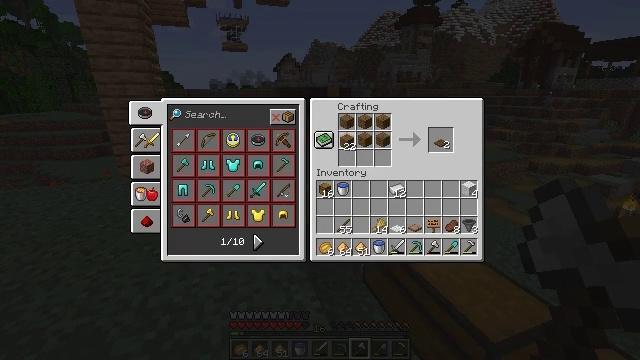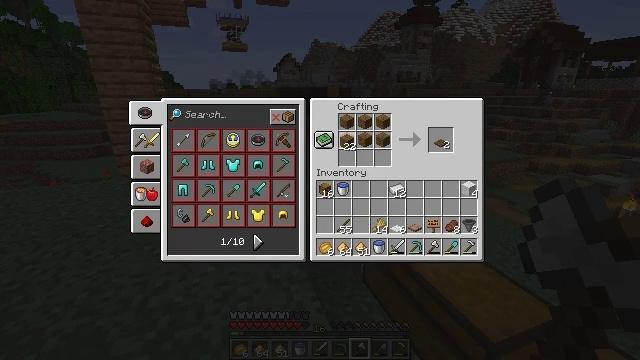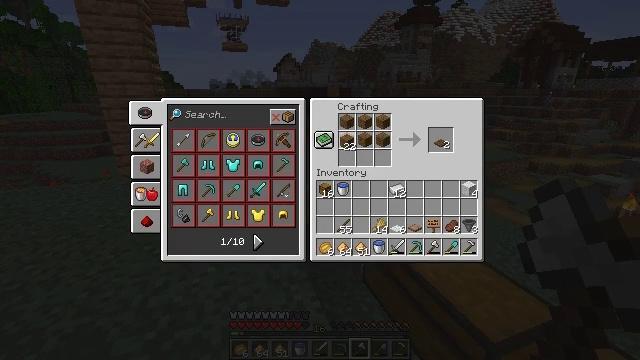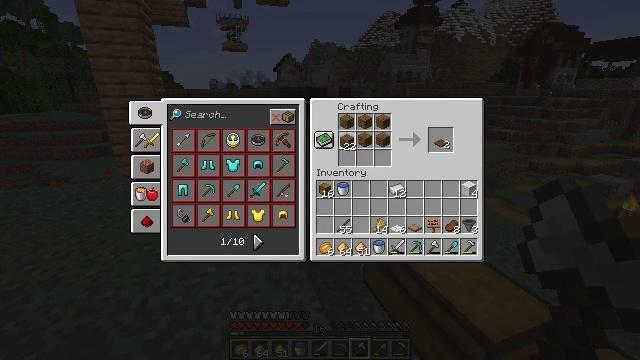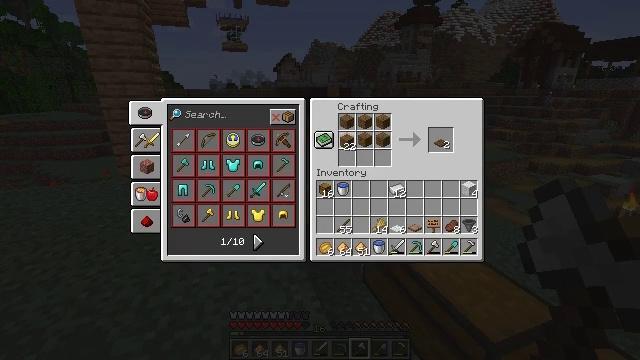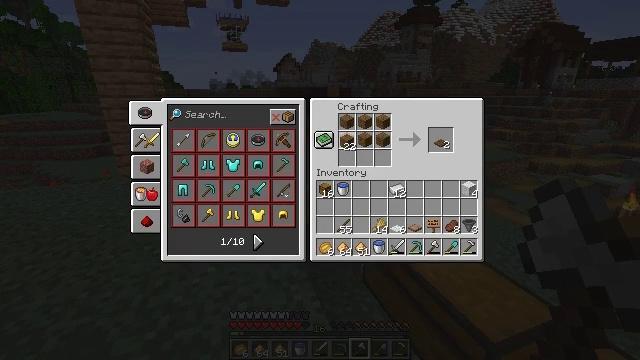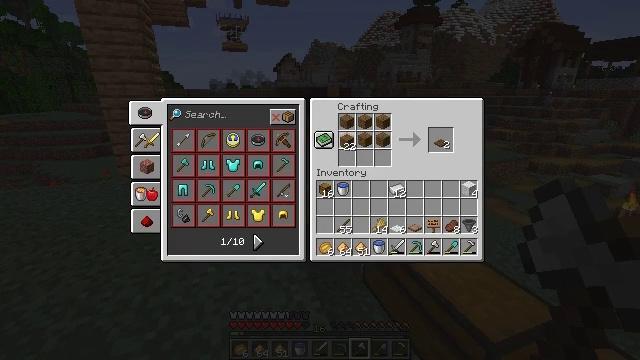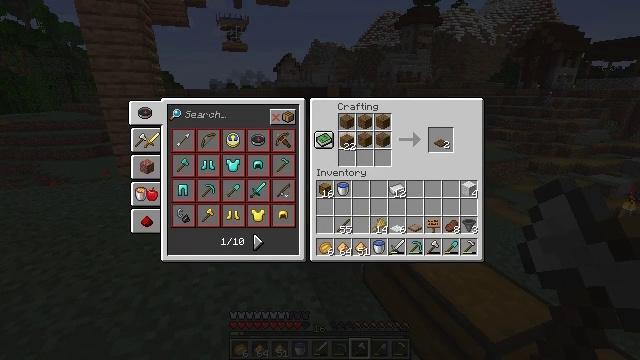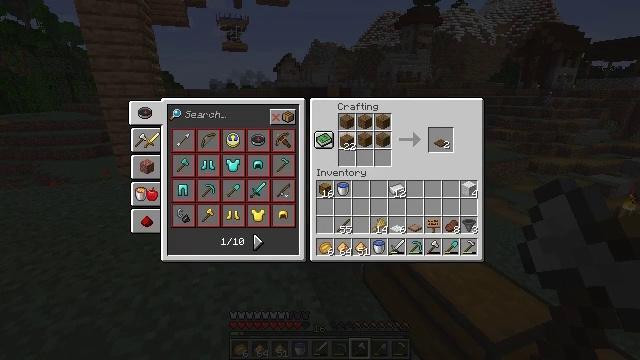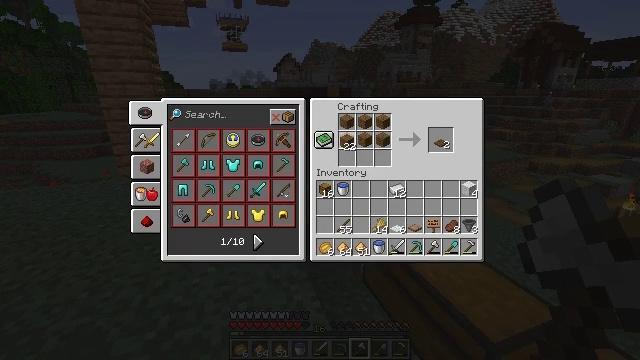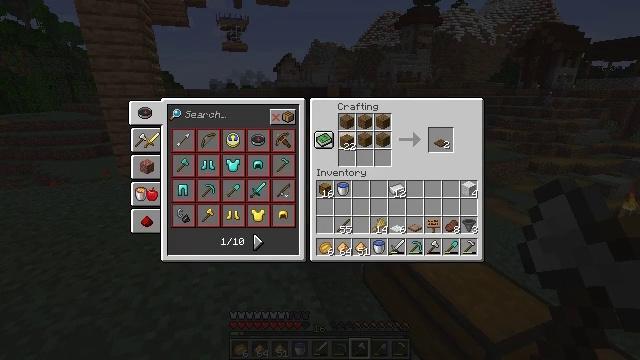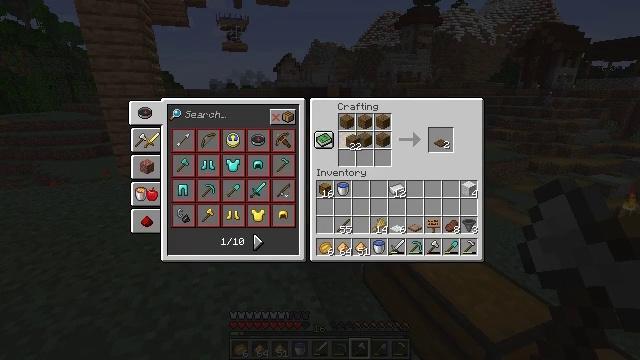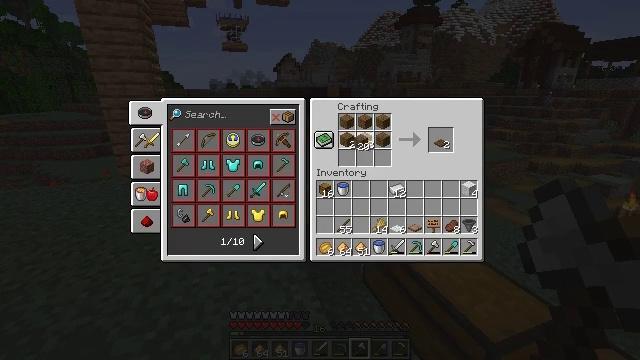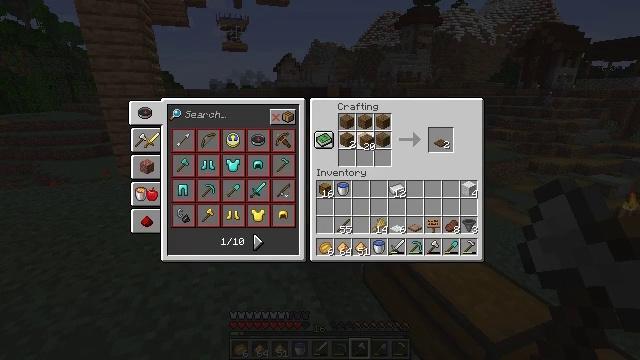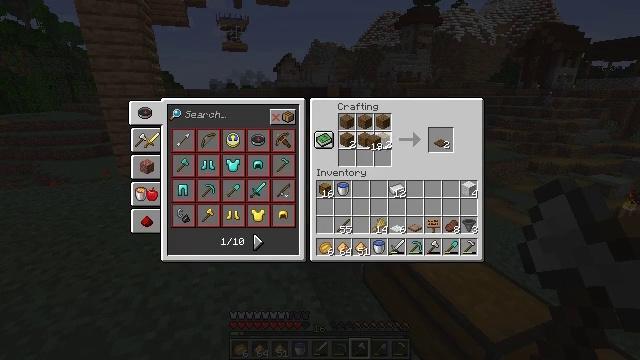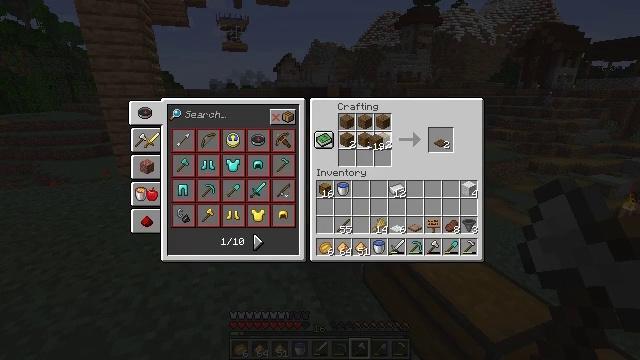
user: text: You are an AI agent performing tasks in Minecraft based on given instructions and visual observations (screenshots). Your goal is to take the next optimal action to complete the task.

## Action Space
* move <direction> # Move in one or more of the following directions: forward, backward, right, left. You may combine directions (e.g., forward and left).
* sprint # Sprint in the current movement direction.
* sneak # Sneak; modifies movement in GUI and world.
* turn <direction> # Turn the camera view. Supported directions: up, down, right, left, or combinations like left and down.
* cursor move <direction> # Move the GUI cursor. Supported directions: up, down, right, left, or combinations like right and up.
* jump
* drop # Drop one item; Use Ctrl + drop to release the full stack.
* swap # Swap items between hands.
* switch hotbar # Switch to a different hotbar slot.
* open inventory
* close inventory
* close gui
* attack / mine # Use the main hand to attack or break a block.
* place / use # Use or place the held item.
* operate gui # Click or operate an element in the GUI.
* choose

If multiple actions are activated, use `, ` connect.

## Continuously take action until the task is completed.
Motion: motion action
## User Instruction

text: Use wooden planks to craft a spruce sign.
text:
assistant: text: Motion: no_op
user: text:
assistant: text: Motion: no_op
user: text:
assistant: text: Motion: no_op
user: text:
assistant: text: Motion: no_op
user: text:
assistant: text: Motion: no_op
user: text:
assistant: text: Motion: choose
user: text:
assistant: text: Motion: choose
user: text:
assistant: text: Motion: choose
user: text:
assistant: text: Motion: choose
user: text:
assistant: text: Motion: choose
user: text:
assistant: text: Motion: choose
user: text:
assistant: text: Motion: cursor move right, choose
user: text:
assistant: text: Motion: choose
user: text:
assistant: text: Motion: cursor move right, choose
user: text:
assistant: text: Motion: choose
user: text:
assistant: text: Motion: choose
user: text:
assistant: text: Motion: choose
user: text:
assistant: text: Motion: choose
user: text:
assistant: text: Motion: choose
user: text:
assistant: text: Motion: choose
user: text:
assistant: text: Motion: choose
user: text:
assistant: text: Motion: choose
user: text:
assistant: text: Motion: choose
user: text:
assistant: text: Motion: choose
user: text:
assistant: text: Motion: choose
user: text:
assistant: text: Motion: choose
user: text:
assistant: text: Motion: choose
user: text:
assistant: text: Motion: choose
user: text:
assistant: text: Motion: choose
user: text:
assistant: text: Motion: cursor move left, choose